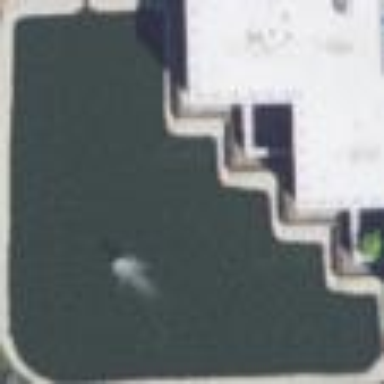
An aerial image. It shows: Beautiful fountain located near the water.